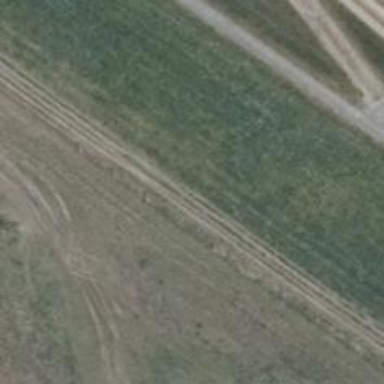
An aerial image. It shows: Track with very rough surface.